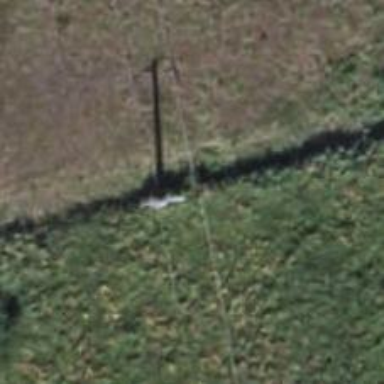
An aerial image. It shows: Power pole.